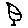
Label: bird